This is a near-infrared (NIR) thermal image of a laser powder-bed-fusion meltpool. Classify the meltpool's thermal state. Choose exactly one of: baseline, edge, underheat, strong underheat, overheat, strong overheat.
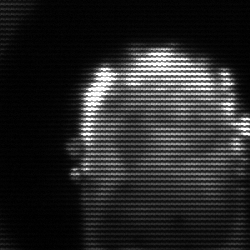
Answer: baseline